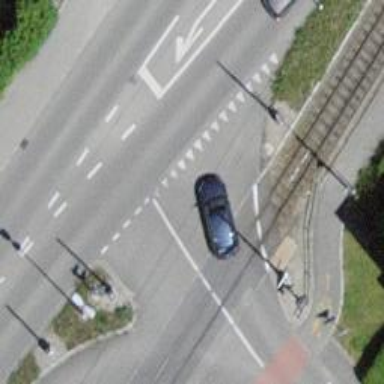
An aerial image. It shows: Lift gate barrier.